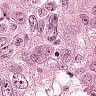
Metastatic tissue present: yes